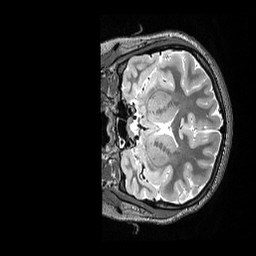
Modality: T2w
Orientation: coronal
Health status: healthy
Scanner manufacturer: siemens
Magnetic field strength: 3 T
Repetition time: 3.2 s
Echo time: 0.565 s